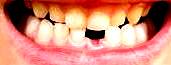
Condition: hypodontia